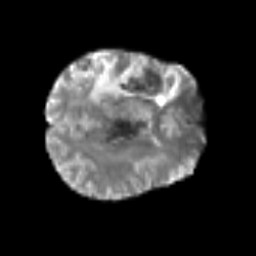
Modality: T2w
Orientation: axial
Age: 68
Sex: male
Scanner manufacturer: siemens
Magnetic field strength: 3 T
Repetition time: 6.1 s
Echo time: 0.101 s